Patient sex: M
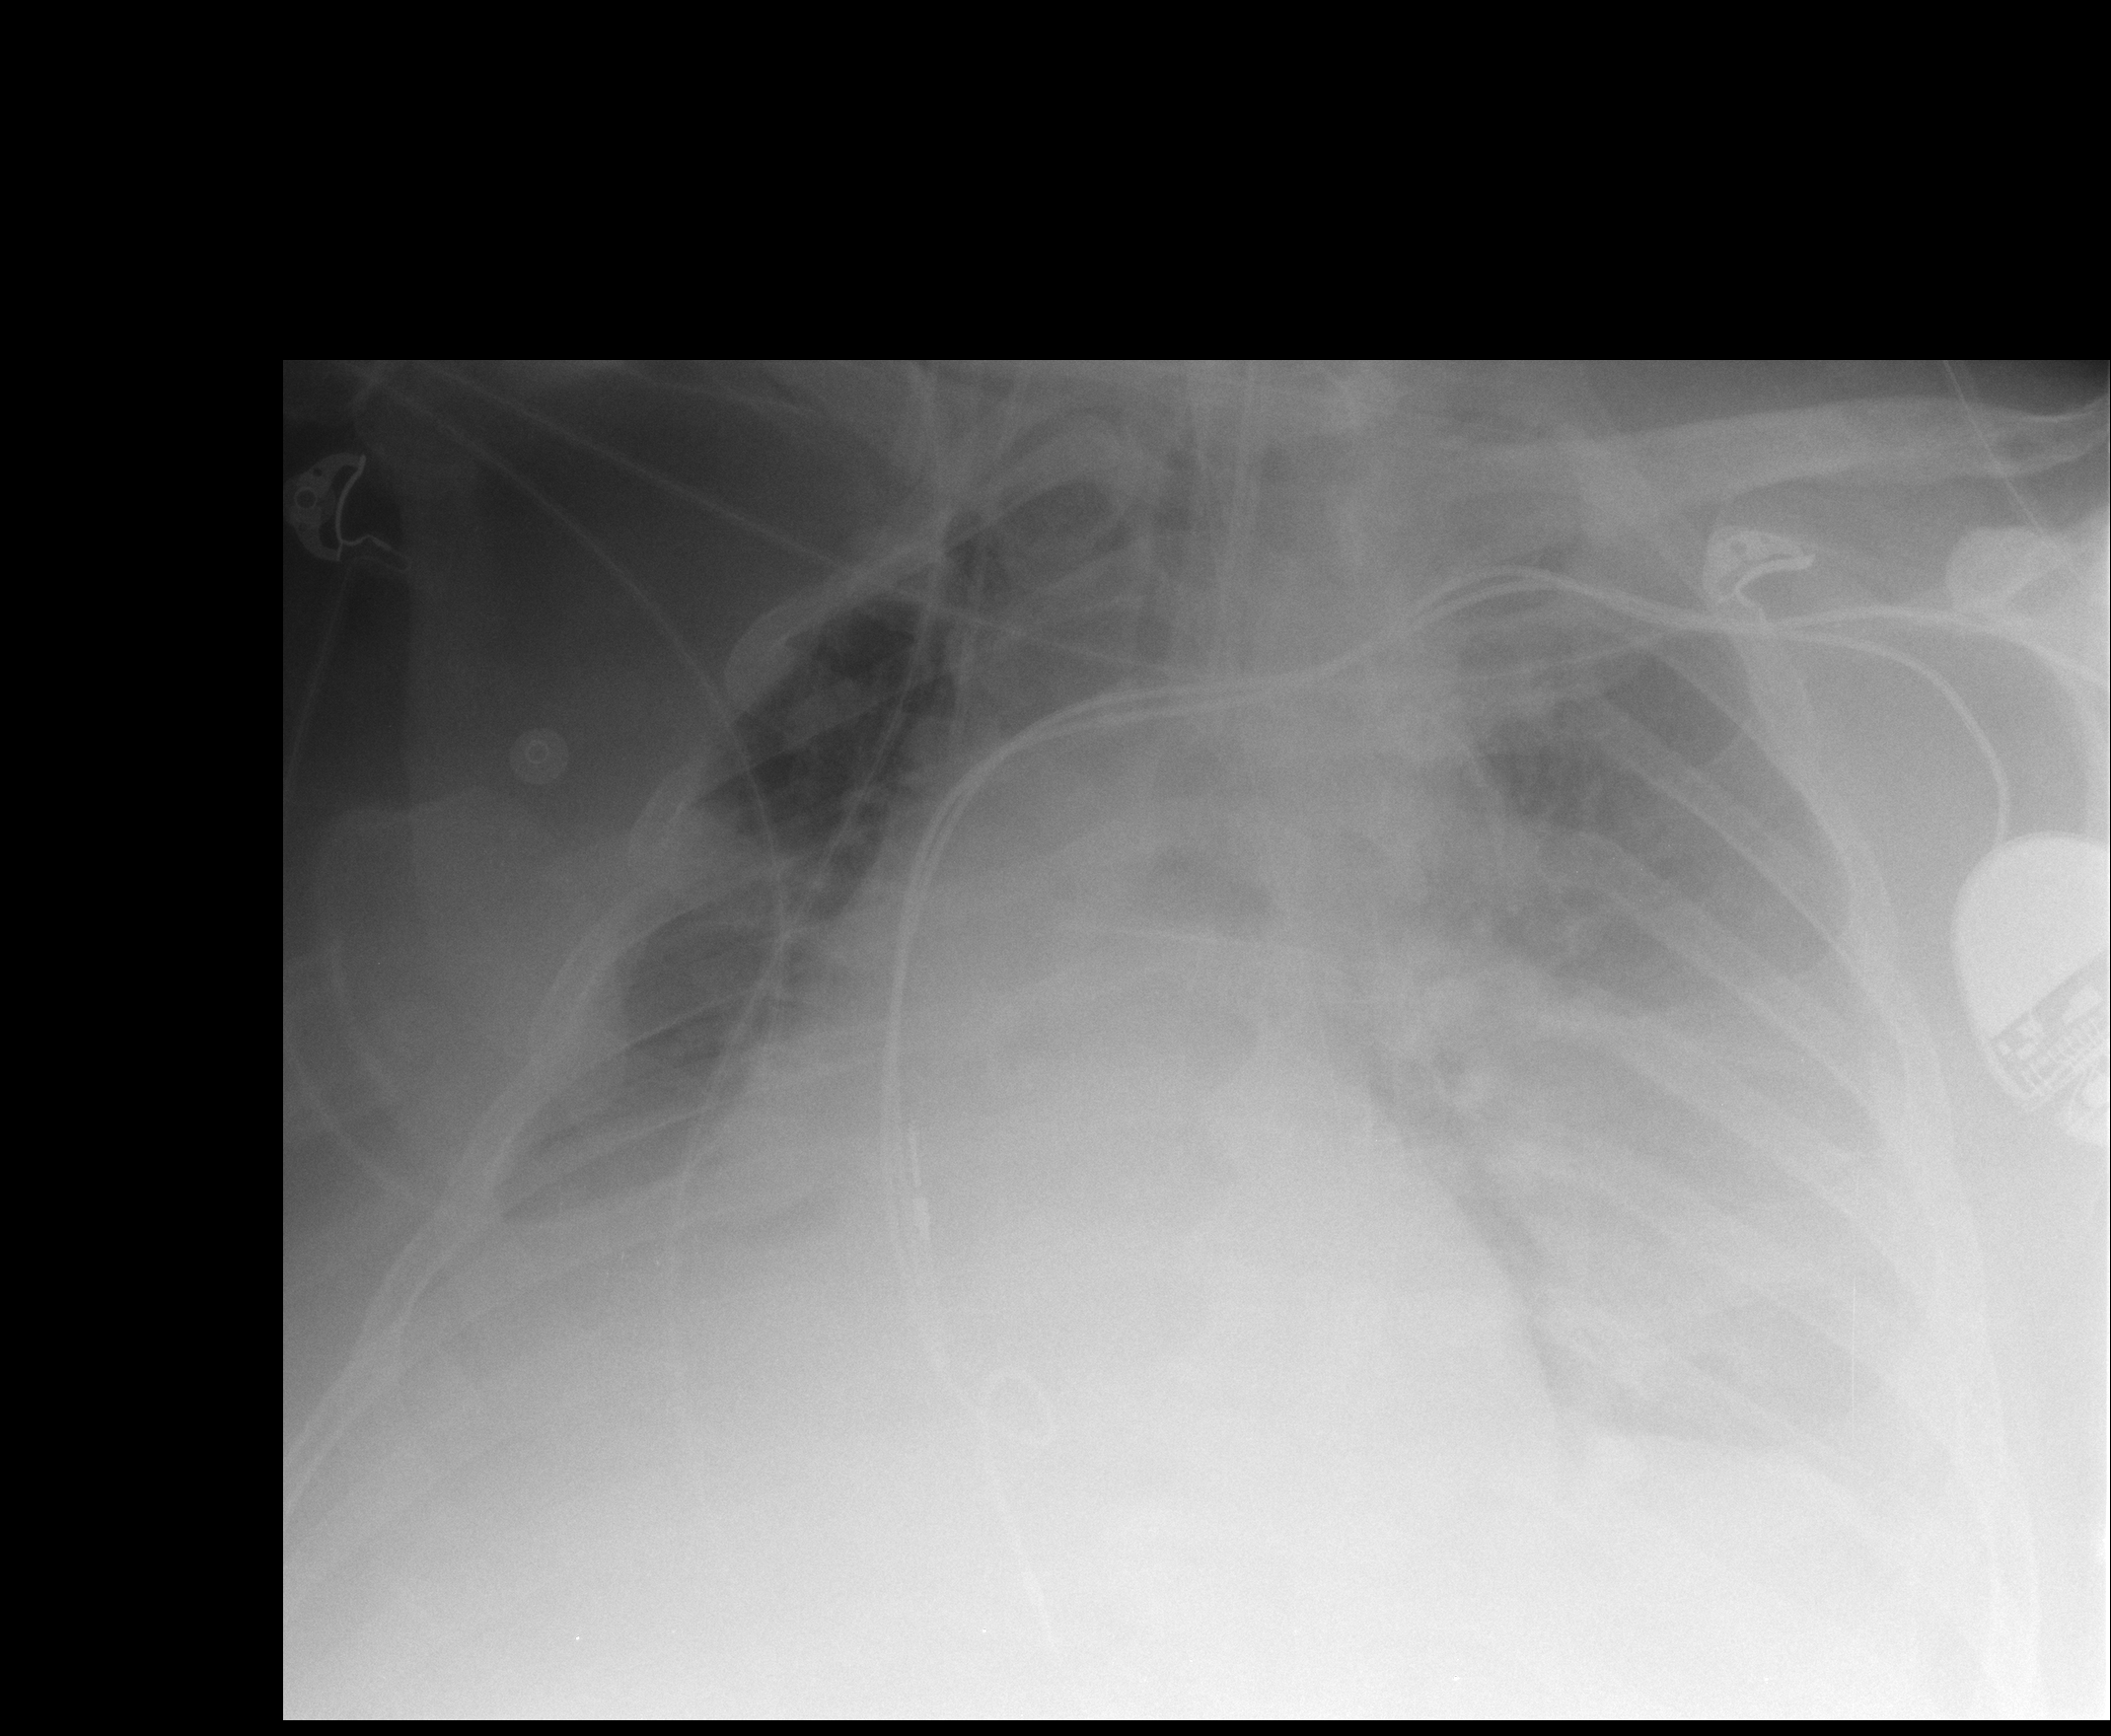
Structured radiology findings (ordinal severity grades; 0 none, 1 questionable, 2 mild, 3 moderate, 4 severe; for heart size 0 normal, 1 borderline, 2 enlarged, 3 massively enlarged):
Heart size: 2
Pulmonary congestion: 2
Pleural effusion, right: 2
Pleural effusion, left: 2
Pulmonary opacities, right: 0
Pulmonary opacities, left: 3
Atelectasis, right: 3
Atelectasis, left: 3